Question: I have a navigation option. One of the option will always be active by default and will have a background color like this:

When I click on any other option, the background color should animate smoothly and move from previous option to the newly clicked option. I tried to search it but couldn't figure out the correct name of this effect. It should act like a switch but I want to build it for custom use with text written on the handlebar, which isn't possible in switch.
How do I achieve it using Vanilla JS.
Here is my JS fiddle link for what I have done: <URL>
Code I use to toggle the background color:
'''
function change(id1,id2) {
document.getElementById(id2).style.background="lightgreen";
document.getElementById(id1).style.background="red";
}
'''
'''
<div class="wrapper">
<div class="bar1" id="bar1" onclick="change('bar1','bar2')">
Option1
</div>
<div class="bar2" id="bar2" onclick="change('bar2','bar1')">
Option2
</div>
</div>
'''
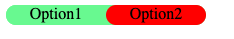
Answer: Like this: <URL>
The two options are not animated at all. Create a "handle" div which translates from left to right depending on which side has been pressed. This handle just has the background color and no content. It lays behind the actual options (which do not have a background color). The handle does not impact layout (since it is display absolute). For the animation use transforms (for best performance. Not margin) with css animations ('transform: translateX(100%)'). '100%' referes to the width of this element.